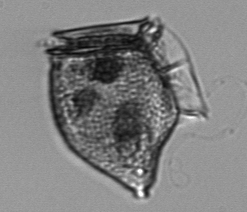
Label: Dinophysis_norvegica